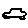
Label: car